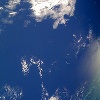
Label: water